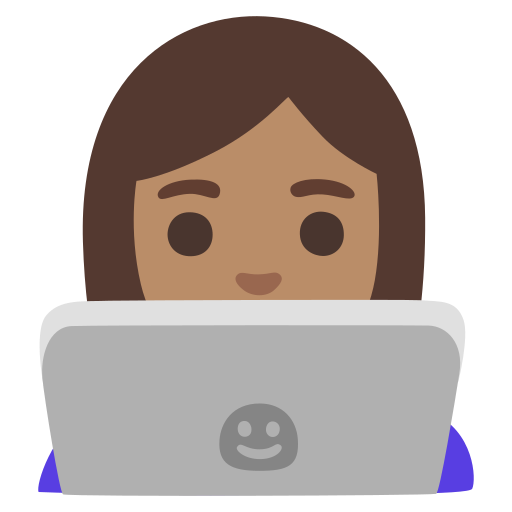
Emoji: 👩🏽‍💻